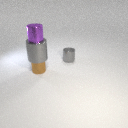
large gray metal cylinder above small brown metal cylinder